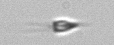
Label: Calciopappus